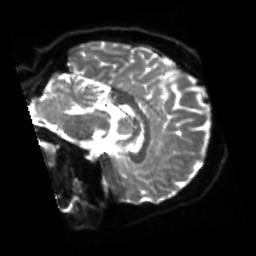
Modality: sbref
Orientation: sagittal
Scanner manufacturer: siemens
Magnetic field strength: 3 T
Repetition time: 4 s
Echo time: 0.0594 s